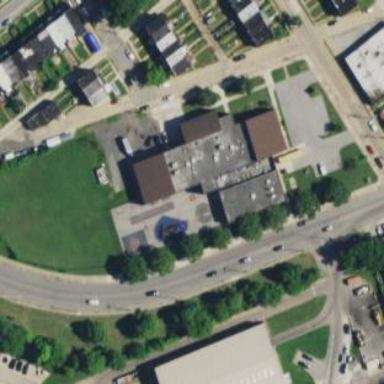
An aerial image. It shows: School building.